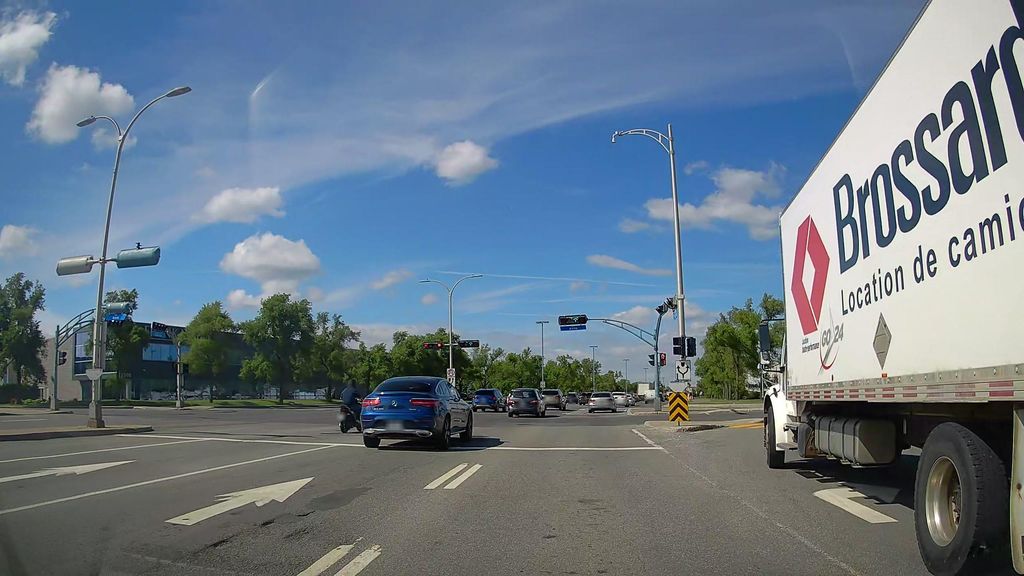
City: montreal